Question: My code strips td elements from an html table and outputs them in a single line.
Here is an html table my code extracts td values from:
'''
<table width="100%" border="0" cellspacing="1" cellpadding="0" bgcolor="#006699">
<tr align="center" class="tableRow1Font">
<td width="7%">WAITLIST</td>
<td width="5%">91630</td>
<td width="11%">
ACCY <A HREF="http://www.gwu.edu/~bulletin/ugrad/accy.html#2001" target="_blank">2001</A>
</td>
<td width="5%">10</td>
<td width="16%">Intro Financial Accounting</td>
<td width="6%">3.00</td>
<td width="8%"> Zou, Y</td>
<td width="8%"><A HREF="http://www.gwu.edu/~map/building.cfm?BLDG=DUQUES" target="_blank"
>DUQUES</a> 251</td>
<td width="13%">TR<br>09:35AM - 10:50AM</td>
<td width="14%">
01/13/14 - 04/28/14
</td>
<td width="7%">
</td>
</tr>
</table>
'''
My code that takes these td values and outputs them on their own line. Keep in mind this is only one table of many in my .html file. Here is my code:
'''
$html = file_get_html('badm.html');
$str = '';
foreach($html->find('table tr[align="center"]') as $e)
$str .= strip_tags($e->innertext) . '<br>';
echo $str;
'''
The output looks like this (each line is a separate table in my badm.html file):

My question is this: How can I separate each td element with a single comma WHILE keeping them in the same format above (on their own line)?
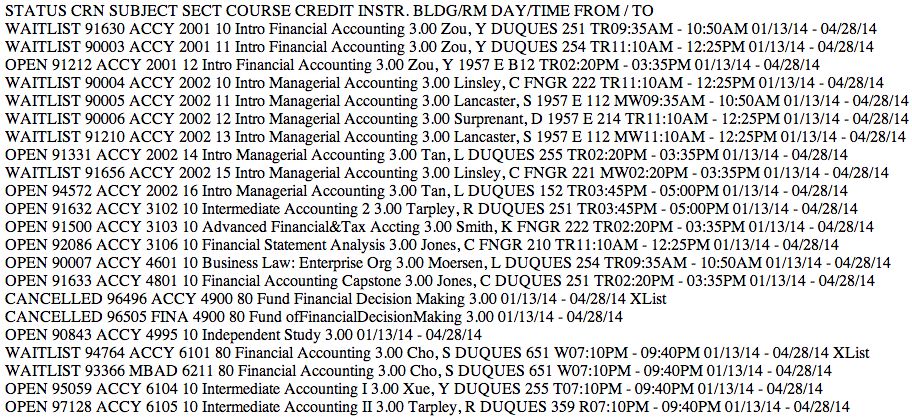
Answer: '''
$html = file_get_html('badm.html');
$str = '';
foreach($html->find('table tr[align="center"]') as $e)
{
foreach($e->find('td') as $f)
{
$str .= strip_tags($f->innertext) . ',';
}
$str = trim($str, ",");
$str .= '<br>';
}
echo $str;
'''